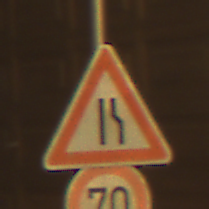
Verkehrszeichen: EinseitigVerengteFahrbahnRechts
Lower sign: Geschwindigkeit70
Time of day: Night
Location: Outdoor (Urban)
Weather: Clear
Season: NotSpecified
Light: Artificial